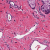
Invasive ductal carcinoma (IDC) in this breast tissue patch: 0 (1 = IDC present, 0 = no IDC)